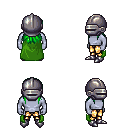
a pixel art fantasy rpg character, male body template, dark elf, purple skin, green cape, gold greaves, green unkempt hairstyle, metal helm, metal boots, four views (front, back, left, right), 2x2 character sprite sheet, small pixel art, hard edges, no anti-aliasing